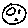
Label: moon